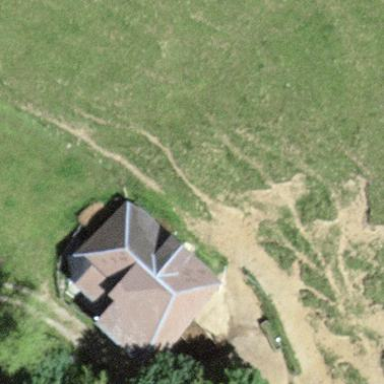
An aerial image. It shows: Farm auxiliary building.